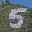
Label: 5